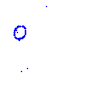
Particle: proton